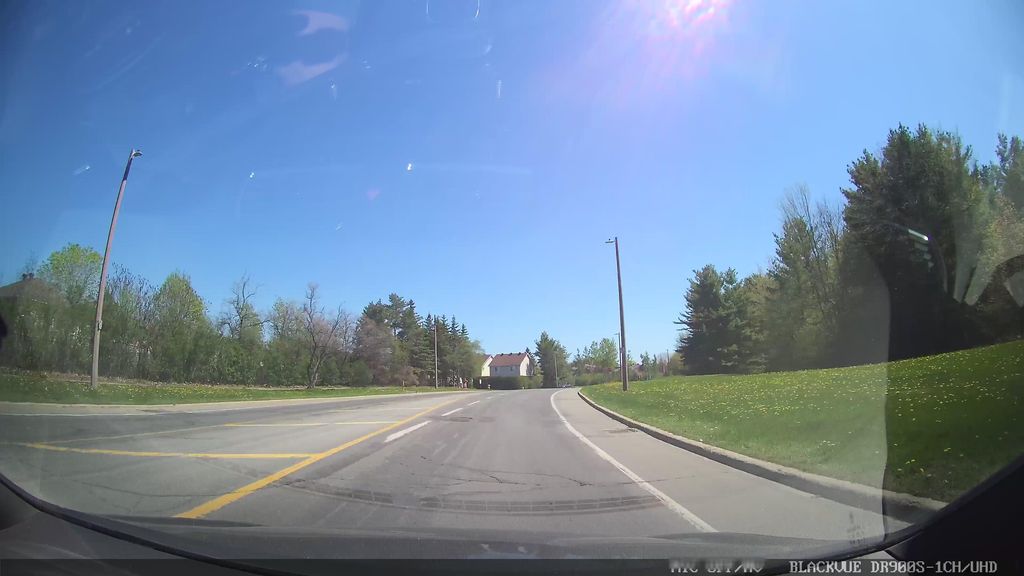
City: ottawa-gatineau